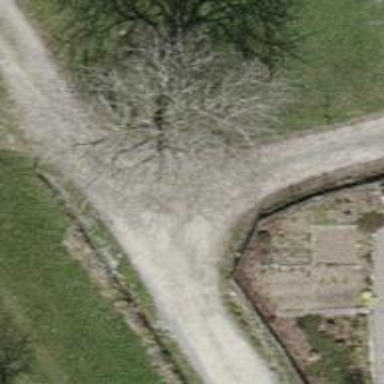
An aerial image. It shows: Gravel track.